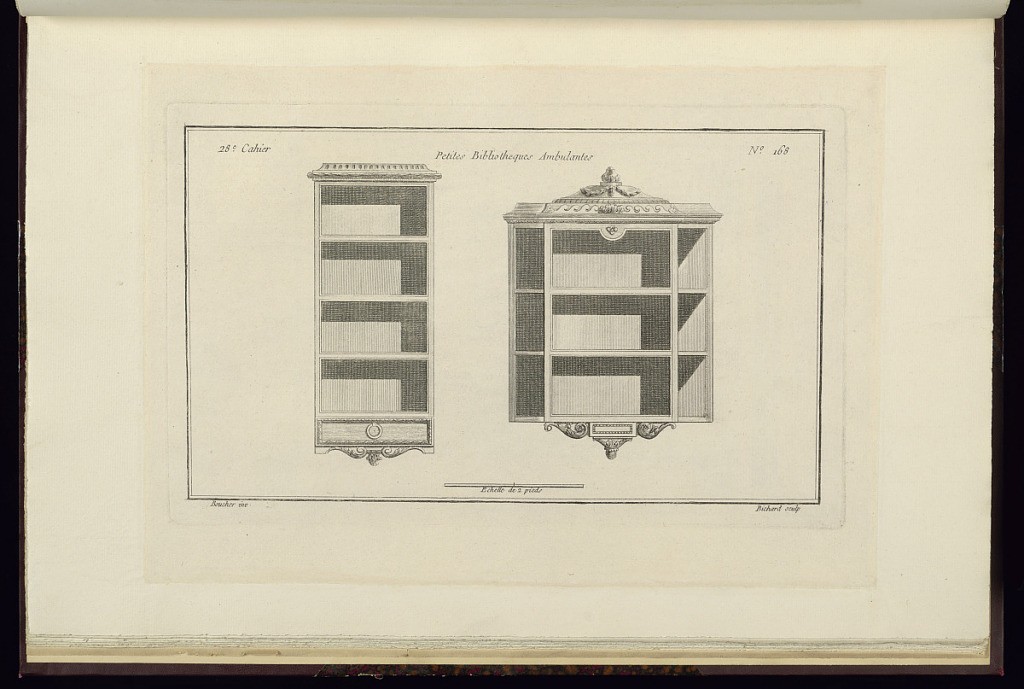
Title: Petites Bibliotheques Ambulantes
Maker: Juste-François Boucher, French, 1736 – 1782
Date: ca. 1775
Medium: Engraving on off white laid paper
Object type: Print
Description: Design for two small movable bookcases to be mounted on a wall. The left bookcase is tall and narrow, and features ornament including fluting, bound lead, lamb tongue, and scrolling acanthus leaves. The right bookcase has side shelves and is decorated with wave pattern, lamb tongue, rosettes, garland, bead bands, and scrolling acanthus leaves. The plate is signed.